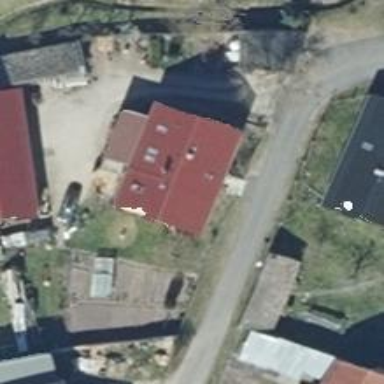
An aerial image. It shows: Flat-roofed house.